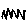
Label: zigzag